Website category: jobs
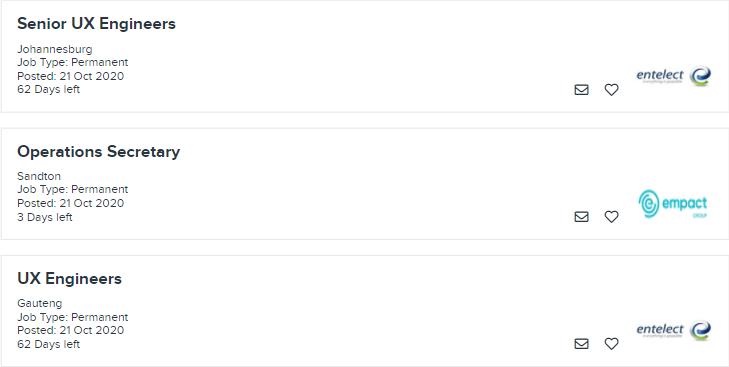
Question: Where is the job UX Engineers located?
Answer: Gauteng

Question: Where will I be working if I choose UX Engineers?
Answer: Gauteng

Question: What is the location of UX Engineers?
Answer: Gauteng

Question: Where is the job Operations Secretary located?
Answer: Sandton

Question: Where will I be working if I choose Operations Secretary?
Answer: Sandton

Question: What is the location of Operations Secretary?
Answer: Sandton

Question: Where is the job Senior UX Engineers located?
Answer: Johannesburg

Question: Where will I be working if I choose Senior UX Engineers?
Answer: Johannesburg

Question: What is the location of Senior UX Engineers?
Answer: Johannesburg

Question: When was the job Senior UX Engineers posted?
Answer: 21 Oct 2020

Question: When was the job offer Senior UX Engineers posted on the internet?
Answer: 21 Oct 2020

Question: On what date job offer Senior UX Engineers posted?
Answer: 21 Oct 2020

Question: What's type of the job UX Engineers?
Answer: Job Type: Permanent

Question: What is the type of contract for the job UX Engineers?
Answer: Job Type: Permanent

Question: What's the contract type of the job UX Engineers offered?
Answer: Job Type: Permanent

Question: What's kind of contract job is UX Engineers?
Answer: Job Type: Permanent

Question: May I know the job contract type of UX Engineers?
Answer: Job Type: Permanent

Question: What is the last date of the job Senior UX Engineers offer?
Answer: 62 Days left

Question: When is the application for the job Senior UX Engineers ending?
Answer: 62 Days left

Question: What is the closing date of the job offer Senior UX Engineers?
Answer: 62 Days left

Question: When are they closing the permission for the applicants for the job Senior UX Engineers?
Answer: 62 Days left

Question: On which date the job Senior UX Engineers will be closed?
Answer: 62 Days left

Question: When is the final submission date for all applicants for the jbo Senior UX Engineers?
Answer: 62 Days left

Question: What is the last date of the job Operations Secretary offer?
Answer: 3 Days left

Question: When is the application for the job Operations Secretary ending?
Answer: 3 Days left

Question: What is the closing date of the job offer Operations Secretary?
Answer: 3 Days left

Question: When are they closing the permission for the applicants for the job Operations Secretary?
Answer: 3 Days left

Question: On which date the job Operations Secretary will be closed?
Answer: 3 Days left

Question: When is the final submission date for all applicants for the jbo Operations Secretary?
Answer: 3 Days left

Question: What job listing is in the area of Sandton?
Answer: Operations Secretary

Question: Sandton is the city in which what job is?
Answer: Operations Secretary

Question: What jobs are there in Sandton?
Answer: Operations Secretary

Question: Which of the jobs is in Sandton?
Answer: Operations Secretary

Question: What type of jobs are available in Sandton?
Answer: Operations Secretary

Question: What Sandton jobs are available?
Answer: Operations Secretary

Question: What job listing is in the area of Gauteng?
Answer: UX Engineers

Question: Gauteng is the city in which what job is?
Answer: UX Engineers

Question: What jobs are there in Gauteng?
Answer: UX Engineers

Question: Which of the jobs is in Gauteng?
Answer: UX Engineers

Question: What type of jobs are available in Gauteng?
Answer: UX Engineers

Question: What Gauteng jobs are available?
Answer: UX Engineers

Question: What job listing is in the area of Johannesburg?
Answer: Senior UX Engineers

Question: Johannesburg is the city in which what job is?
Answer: Senior UX Engineers

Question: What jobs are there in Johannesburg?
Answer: Senior UX Engineers

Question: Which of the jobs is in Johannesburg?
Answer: Senior UX Engineers

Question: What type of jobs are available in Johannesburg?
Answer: Senior UX Engineers

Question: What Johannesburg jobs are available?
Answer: Senior UX Engineers